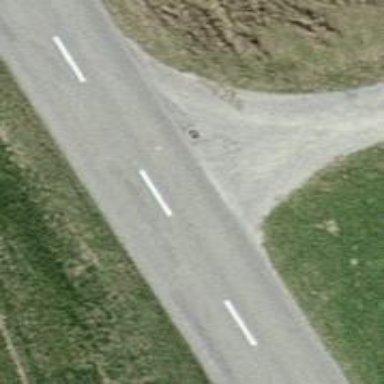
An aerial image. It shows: Tertiary road.